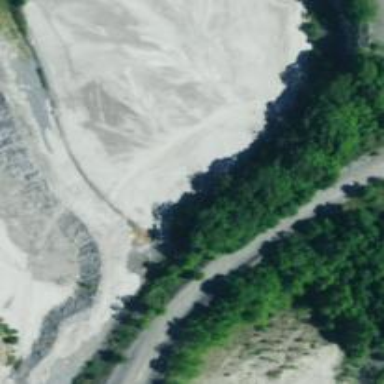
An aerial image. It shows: Quarry area.